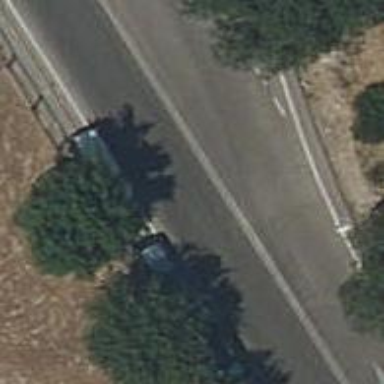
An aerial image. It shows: Primary link road with asphalt surface.